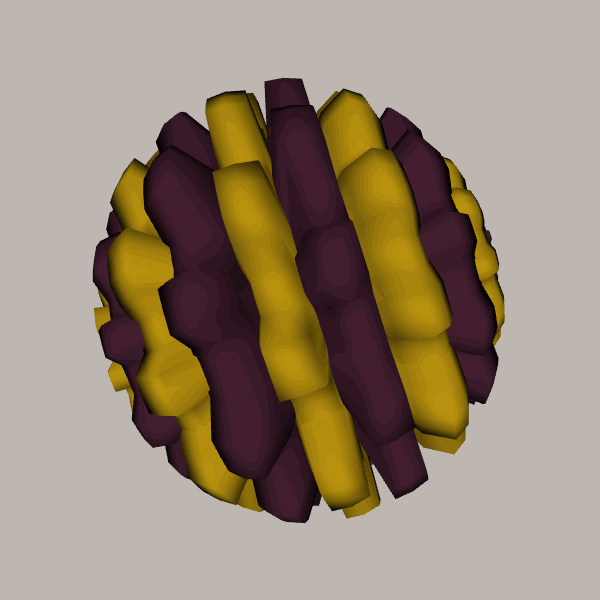
Background: light